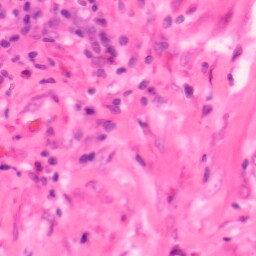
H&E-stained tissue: Colon